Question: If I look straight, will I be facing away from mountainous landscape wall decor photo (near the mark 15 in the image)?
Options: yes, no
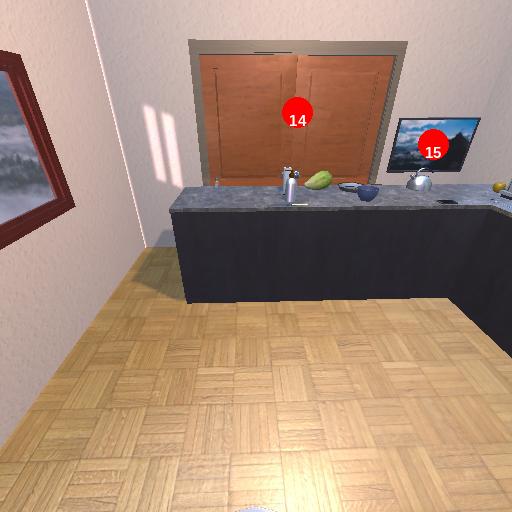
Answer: yes